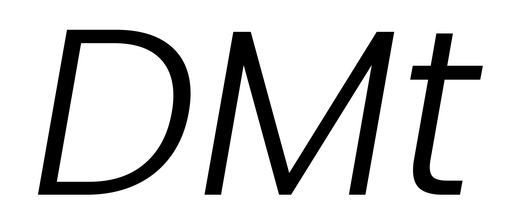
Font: Poppins-LightItalic